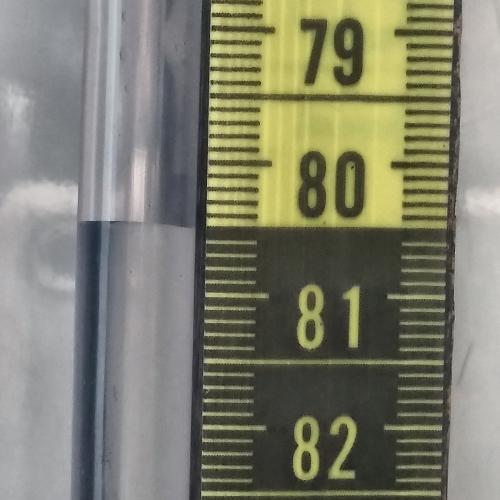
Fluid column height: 80.5 cm